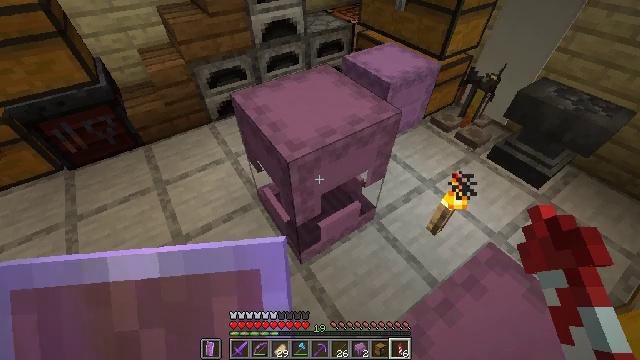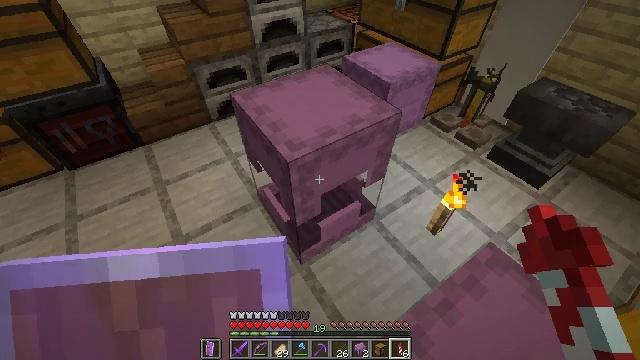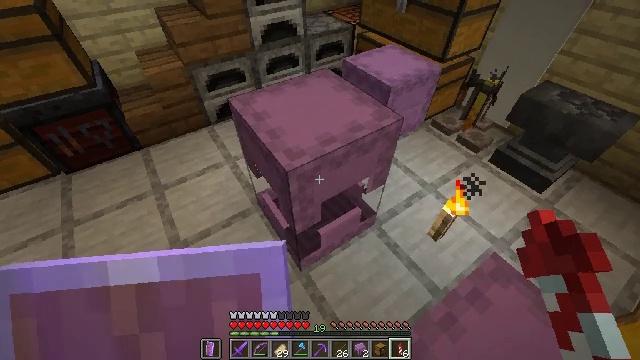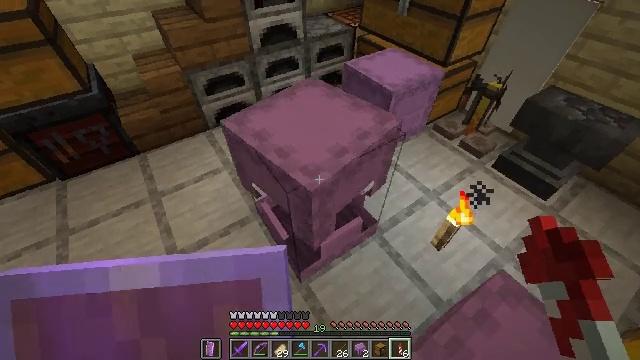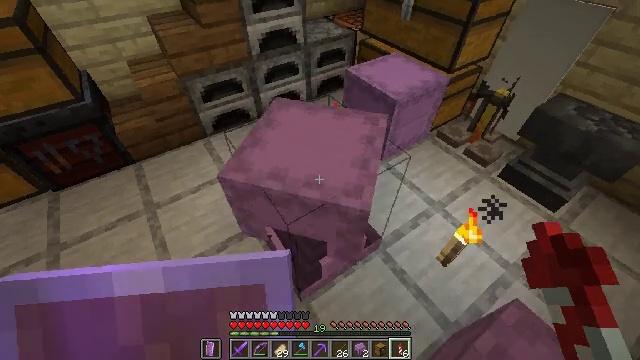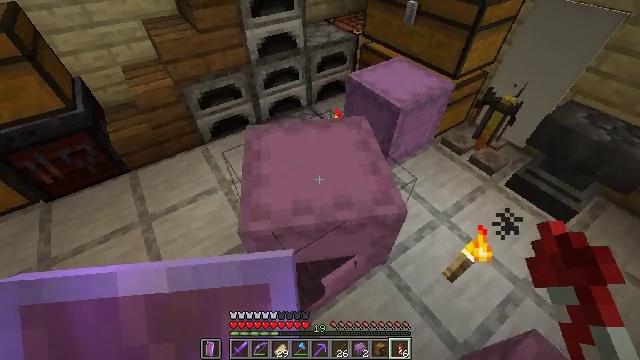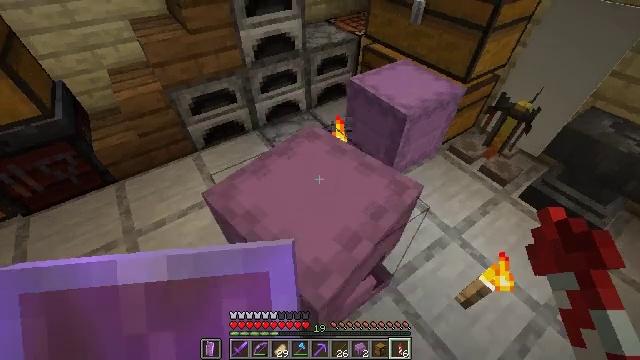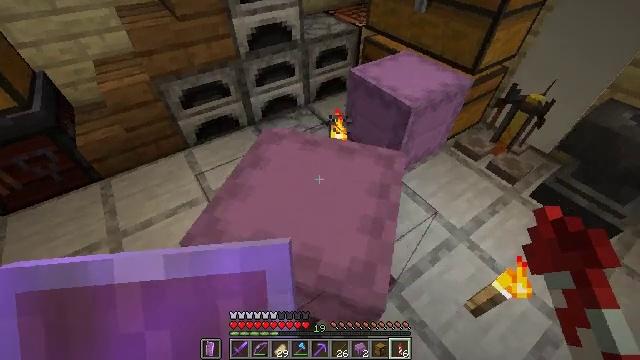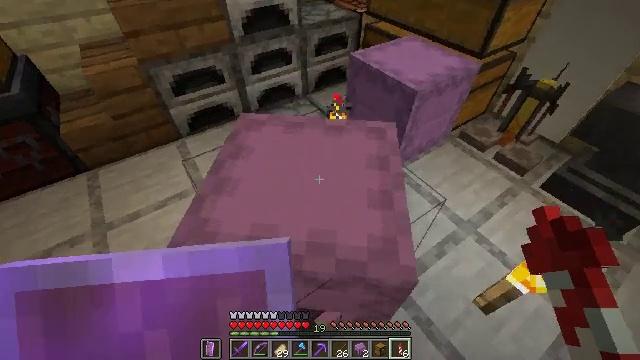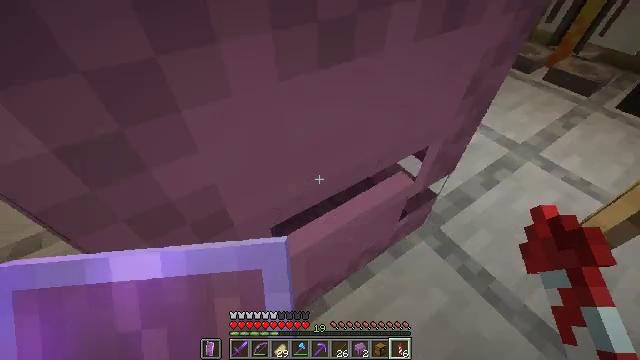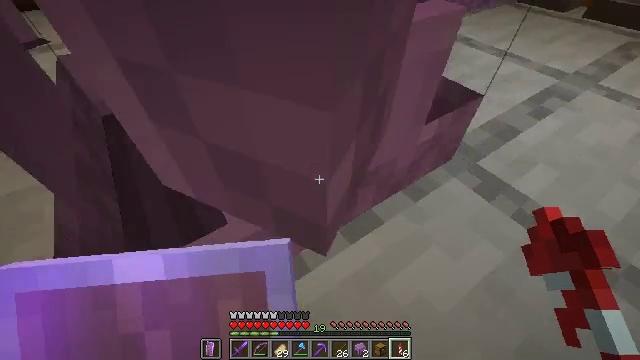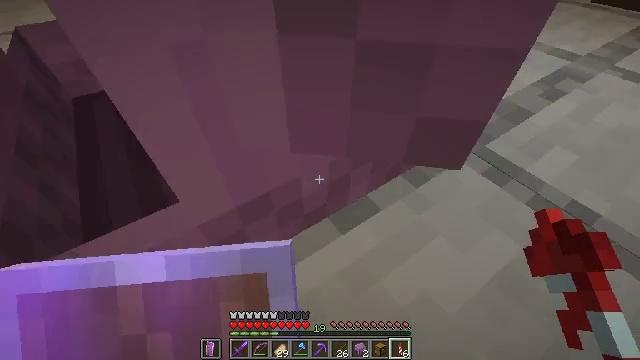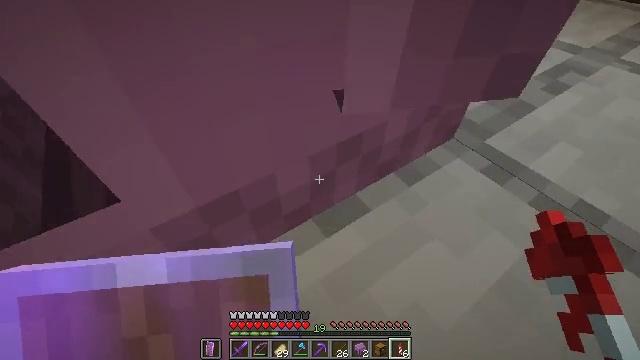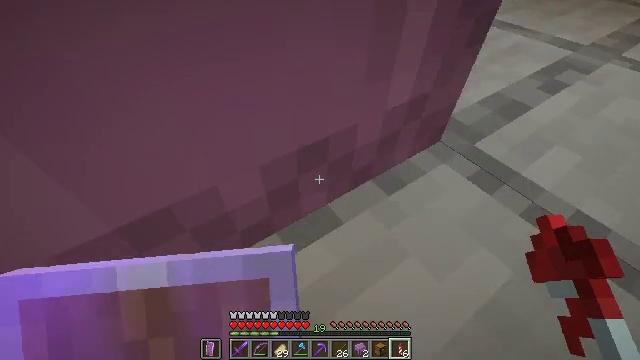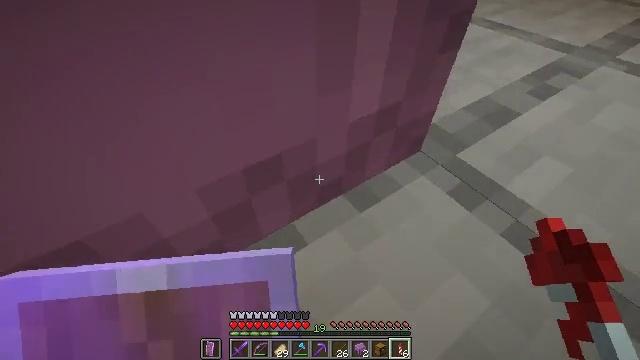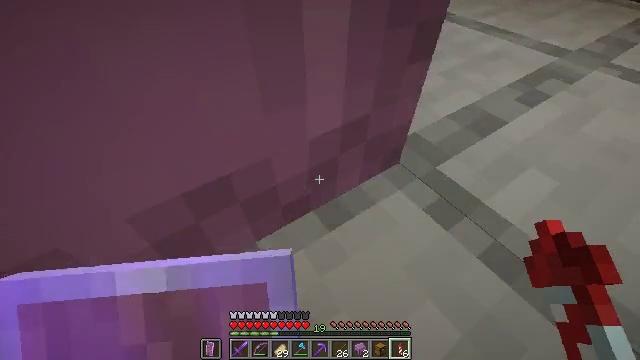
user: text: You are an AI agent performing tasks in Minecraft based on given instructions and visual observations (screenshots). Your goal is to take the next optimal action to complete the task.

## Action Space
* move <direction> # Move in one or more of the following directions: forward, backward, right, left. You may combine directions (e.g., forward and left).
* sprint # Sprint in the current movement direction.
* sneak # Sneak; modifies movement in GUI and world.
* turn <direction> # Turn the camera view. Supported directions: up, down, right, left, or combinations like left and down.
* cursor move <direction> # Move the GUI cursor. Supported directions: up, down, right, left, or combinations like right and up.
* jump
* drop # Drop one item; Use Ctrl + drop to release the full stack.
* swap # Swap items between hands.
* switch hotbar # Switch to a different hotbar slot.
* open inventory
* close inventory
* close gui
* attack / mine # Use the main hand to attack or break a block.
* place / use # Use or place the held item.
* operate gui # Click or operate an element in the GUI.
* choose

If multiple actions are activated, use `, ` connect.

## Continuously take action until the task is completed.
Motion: motion action
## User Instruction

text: Combine a chest and shulker shells to craft a shulker box.
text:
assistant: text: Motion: no_op
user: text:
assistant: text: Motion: move forward
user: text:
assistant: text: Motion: move forward
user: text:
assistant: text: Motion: move forward
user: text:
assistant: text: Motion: move forward
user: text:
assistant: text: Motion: move forward
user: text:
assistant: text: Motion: move forward, jump
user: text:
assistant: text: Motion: move forward, jump
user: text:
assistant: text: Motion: move forward, jump
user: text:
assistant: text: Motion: move forward, jump
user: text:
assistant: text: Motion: move forward
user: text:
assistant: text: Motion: move forward
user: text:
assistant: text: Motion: no_op
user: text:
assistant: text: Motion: no_op
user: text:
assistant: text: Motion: no_op
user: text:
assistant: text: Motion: no_op
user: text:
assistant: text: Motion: no_op
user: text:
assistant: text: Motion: no_op
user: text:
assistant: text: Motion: no_op
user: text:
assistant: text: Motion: no_op
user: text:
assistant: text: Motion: no_op
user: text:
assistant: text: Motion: no_op
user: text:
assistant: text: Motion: no_op
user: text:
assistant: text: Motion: no_op
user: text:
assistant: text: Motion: no_op
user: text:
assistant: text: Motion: turn left and up
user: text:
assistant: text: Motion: turn left and up
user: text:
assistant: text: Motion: move forward, turn up
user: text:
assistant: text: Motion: move forward and move right
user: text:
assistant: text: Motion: move forward and move right, turn left and up